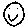
Label: smiley face